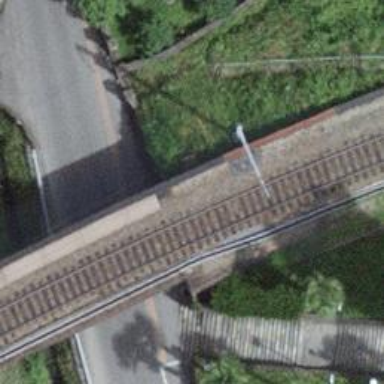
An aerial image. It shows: Single-track railway bridge with electrified contact line.